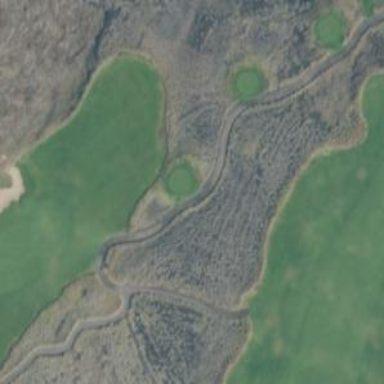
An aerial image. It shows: Pathway for golfing.